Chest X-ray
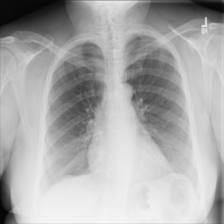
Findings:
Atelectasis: negative
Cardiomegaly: negative
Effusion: negative
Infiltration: negative
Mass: negative
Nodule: negative
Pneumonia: negative
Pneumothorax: negative
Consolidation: negative
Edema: negative
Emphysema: negative
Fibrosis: negative
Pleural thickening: negative
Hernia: negative